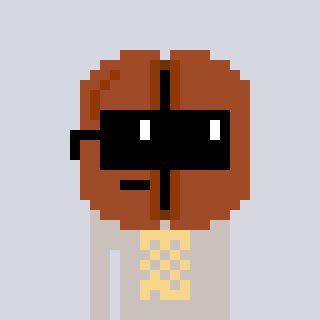
a pixel art character with square black sunglasses, a coffeebean-shaped head and a foggrey-colored body on a cool background